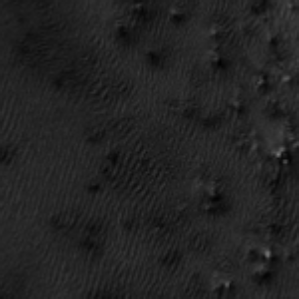
Label: frost